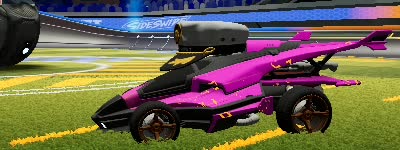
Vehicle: aftershock